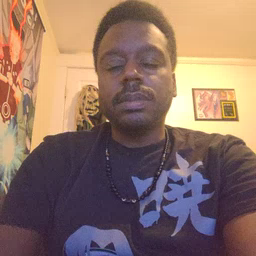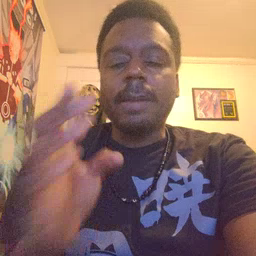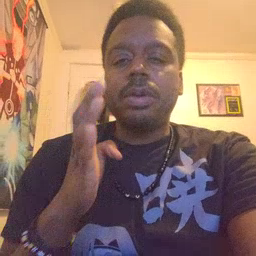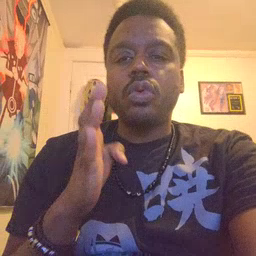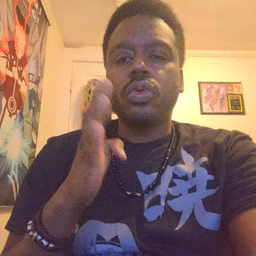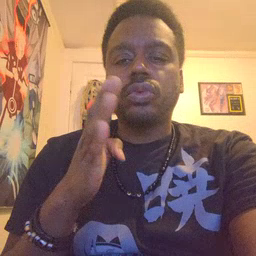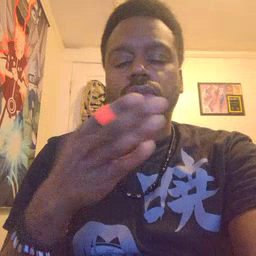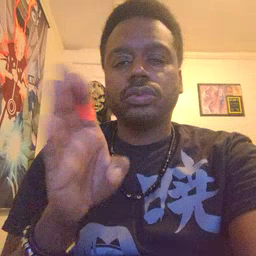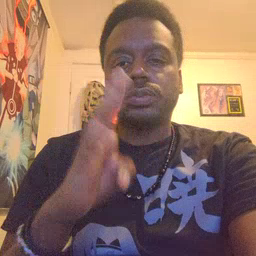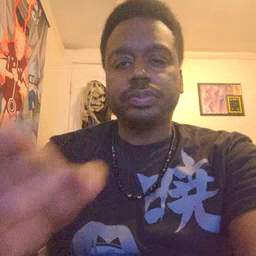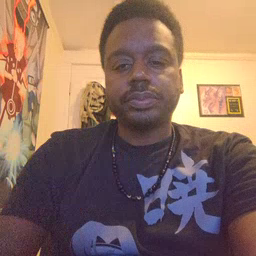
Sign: blue